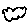
Label: cloud